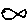
Label: fish